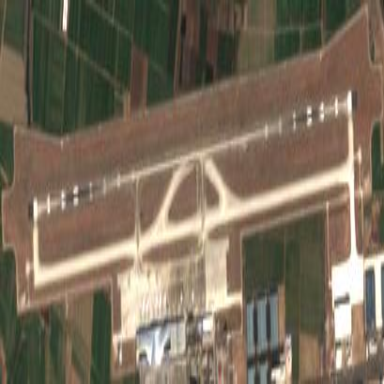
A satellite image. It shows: International aerodrome airport.